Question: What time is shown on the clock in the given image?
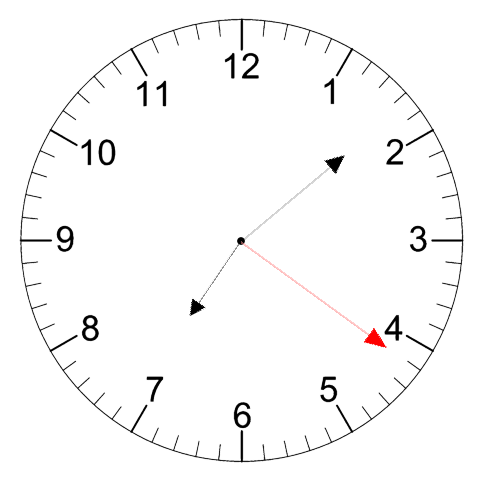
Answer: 07:08:21